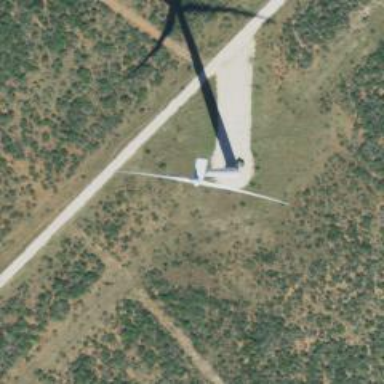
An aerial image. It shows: Wind generator powered by wind. The generator type is horizontal axis and it uses wind turbines.